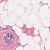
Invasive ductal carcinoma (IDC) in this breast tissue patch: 0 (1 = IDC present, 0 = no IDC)